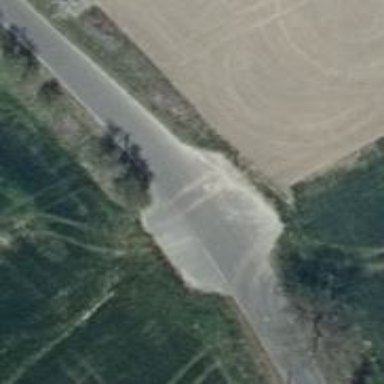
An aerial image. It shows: Passing place on the road.